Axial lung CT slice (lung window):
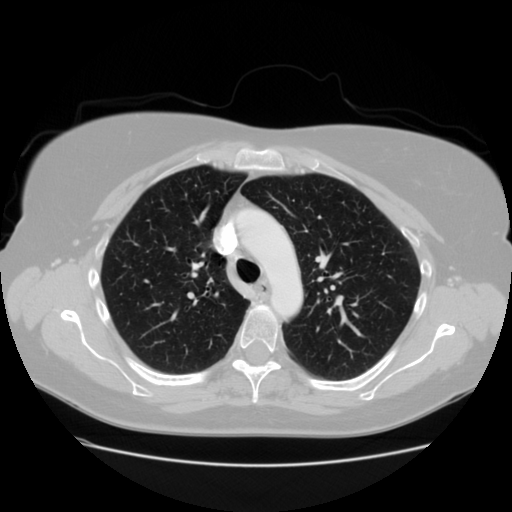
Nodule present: no